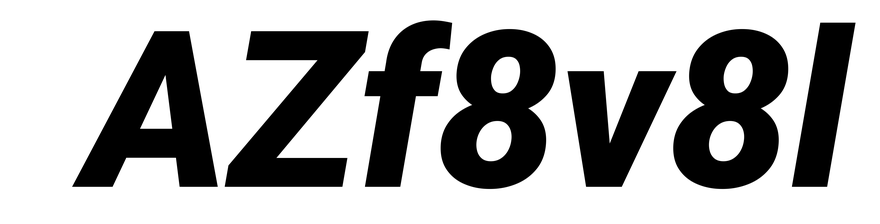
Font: Roboto-Italic_Black_Italic